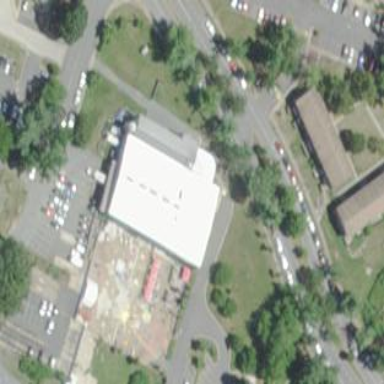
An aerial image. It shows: Commercial building.